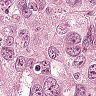
Metastatic tissue present: yes